Question: I have an already existing schema in MSSQL (image below),
I have a searches table, each search is made up of some metadata and 3 types of filters (can be multiple of each for each search), and I have a "Many to Many" table to connect all types of filters to the search.
I'd like to use Sequelize to query my searches and get the filters for each, but I couldn't find any way to connect the multiple filters to my search table to model using the connecting table (filters)

Searches: contains metadata of the search and the search id.
Filters: contains search id and matches it to filter using filter id and filter type (enum: "range","datetime","exact").
Range filter, datetime filters, exact filters: the filter itself and it's info.
In case it's not possible to query them all together, I thought it might be a possible (but less efficient maybe) to create a view over these tables and create a model for it in Sequelize, but I'm not sure I could do that as well.
Is it possible to model the way I want? And if it is, how can i create this connections?
Thanks!
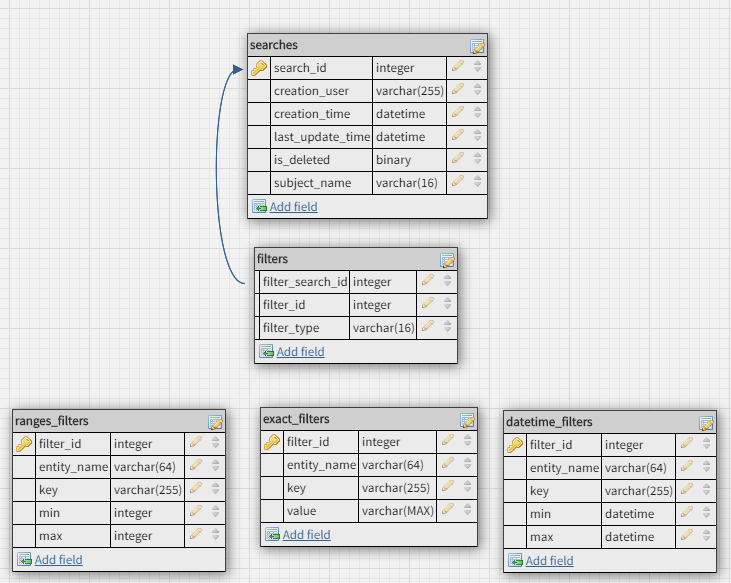
Answer: In Sequelize when you have other attributes other than foreign keys in the middle table, you'll have to define its model too.
According to above schema, you'll have to have model of all the tables including the middle one (filters).
'''
//associations from search model
SearchesModel.belongsToMany(RangesFiltersModel, {through: FiltersModel, foriegnKey: 'filter_search_id', otherKey: 'filter_id'});
SearchesModel.belongsToMany(ExactFiltersModel, {through: FiltersModel, foriegnKey: 'filter_search_id', otherKey: 'filter_id'});
SearchesModel.belongsToMany(DatetimeFiltersModel, {through: FiltersModel, foriegnKey: 'filter_search_id', otherKey: 'filter_id'});
//associations from filters
RangesFilterModel.belongsToMany(SearchesModel, {through: FiltersModel, foreignKey: 'filter_id', otherKey: 'filter_search_id'});
ExactFilterModel.belongsToMany(SearchesModel, {through: FiltersModel, foreignKey: 'filter_id', otherKey: 'filter_search_id'});
DatetimeFilterModel.belongsToMany(SearchesModel, {through: FiltersModel, foreignKey: 'filter_id', otherKey: 'filter_search_id'});
'''
Now, suppose I have a search object:
'''
search.getRangesFilterModels({through: {filterType: 'range'}});
search.getDatetimeFilterModels({through: {filterType: 'datetime'}});
search.getExactFilterModels({through: {filterType: 'exact'}});
'''
When you want to retrieve all search objects where each object contains all associated filters, you can query this way:
'''
SearchesModel.findAll({
include: [{
ExactFilterModel,
through: {filterType: 'exact'}
}, {
DatetimeFilterModel,
through: {filterType: 'datetime'}
}, {
RangesFilterModel,
through: {filterType: 'range'}
}]
});
'''
P.S. The exact code might not work, but the concept is same. Hope this would help you. For more information, follow the link in the reference
Reference: <URL>